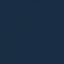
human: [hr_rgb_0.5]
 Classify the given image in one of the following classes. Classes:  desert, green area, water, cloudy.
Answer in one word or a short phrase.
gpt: water